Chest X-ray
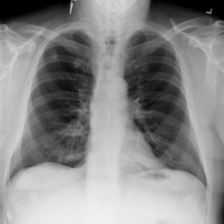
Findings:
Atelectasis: negative
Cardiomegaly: negative
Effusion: negative
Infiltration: negative
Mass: negative
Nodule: negative
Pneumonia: negative
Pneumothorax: negative
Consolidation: negative
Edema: negative
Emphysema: negative
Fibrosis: negative
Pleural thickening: negative
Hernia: negative